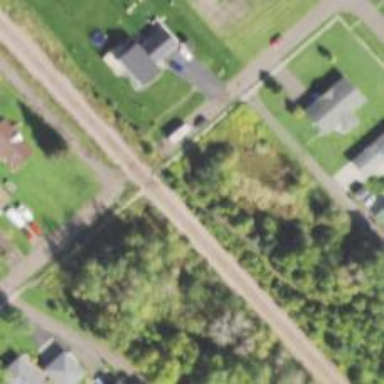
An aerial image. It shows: Railway crossing.